Question: I'm not sure how to build this although I've spent several hours trying. My code seems somewhat close but I'm unable to pass my selection from the HTML back to the controller.
My Angular code:
'''
var Categories = Parse.Object.extend("bizCategories");
$scope.categories = [
{category: "Food and Drink"},
{category: "Healthcare"},
{category: "Recreation"},
{category: "Service"},
{category: "Shops"},
{category: "Travel"}
]
$scope.setPrimary = function (category) {
$scope.offer.primary = category;
$scope.secondaryCategories(category);
};
$scope.secondaryCategories = function(category){
var Secondary = new Parse.Query(Categories);
Secondary.limit(1000);
Secondary.find({
success:function(list){
$scope.SecondaryCategories = _.uniq(_.filter(_.map(list, function(item){
return{primary: item.get('secondary')
}}
)),'primary',true)
console.log($scope.SecondaryCategories);
},
error: function(error){alert("A mistake was made.");
}
})
}
'''
My html:
'''
<select id= 'primary' ng-model="offer.primary" ng-options="XXX.category for XXX in categories"
ng-click= setPrimary(category)>
<option value="">Primary Business Category</option>
</select>
<select id= 'secondary' ng-model="offer.secondary" ng-disabled="!offer.primary"
ng-options="XXX.category for XXX in SecondaryCategories" ng-click="setSecondary('XXX.category')">
<option value="">Secondary Business Category</option>
</select>
'''
You'll see that I picked XXX in my html for ng-options. I picked that because from what I can tell from the tutorials, the purpose to call it anything in particular is arbitrary and I made this XXX as a not on that matter. Also, I need info from the first dropdown to carry over to the function for the second dropdown (category) but that is showing up as undefined.
The data source:

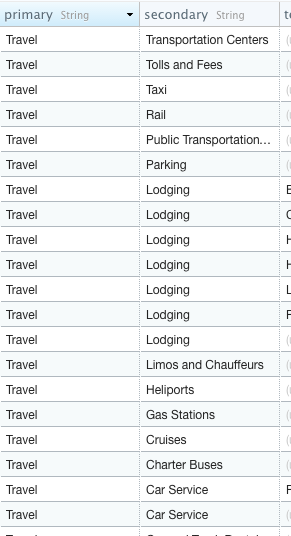
Answer: Looks like you are trying to set the other dropdown on selection of 1. You should use <URL> instead of 'ng-click'.
Try:-
'''
<select id= 'primary' ng-model="offer.primary" ng-options="XXX.category for XXX in categories"
ng-change= setPrimary(category)>
<option value="">Primary Business Category</option>
</select>
<select id= 'secondary' ng-model="offer.secondary" ng-disabled="!offer.primary"
ng-options="XXX.category for XXX in SecondaryCategories" ng-change="setSecondary('XXX.category')">
<option value="">Secondary Business Category</option>
</select>
'''
Since your 'ng-model' is already bound to 'offer.primary' , you can avoid doing '$scope.offer.primary = category;' since the ng-model would have been set already.